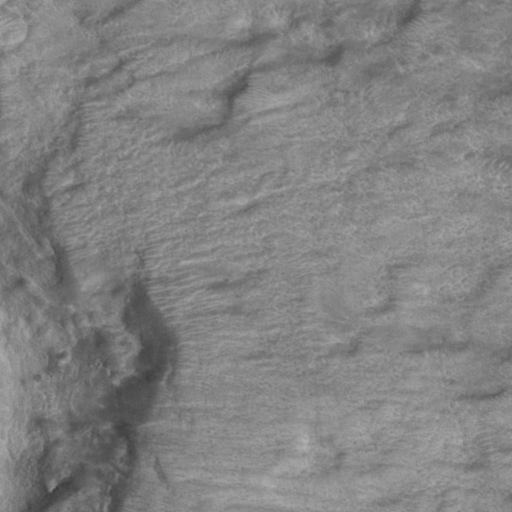
Classes present: Background